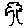
Label: tree